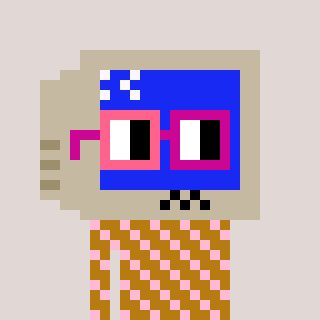
a pixel art character with square pink and red glasses, a old monitor-shaped head and a gold-colored body on a warm background